Question: Android Emulator Icon in windows 7 does not show in TaskBar..see my Image...

I tried but cant get solution only this found <URL>
But cant Solve problem ...
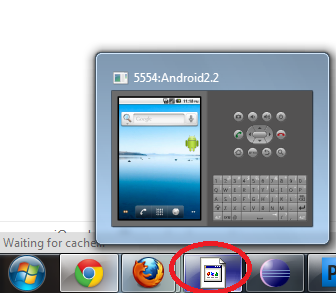
Answer: According the link you posted it appears to be a known bug. Most likely the only solution is to wait for the next version of the ADK Tools to be released by Google.
But after all, it is just a missing icon and doesn't affect the ability to develop using the emulator.